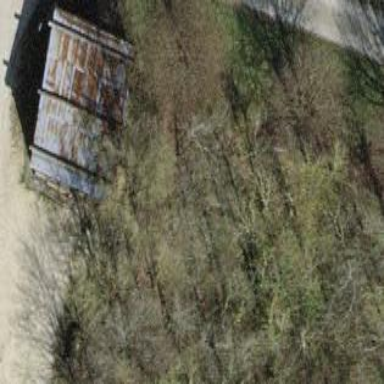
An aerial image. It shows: Shed building.